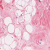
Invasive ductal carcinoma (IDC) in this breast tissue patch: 0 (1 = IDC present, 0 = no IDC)